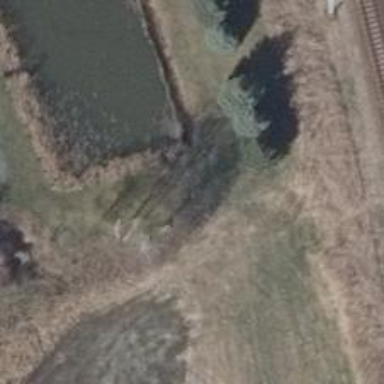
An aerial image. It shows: Pond surrounded by natural water.